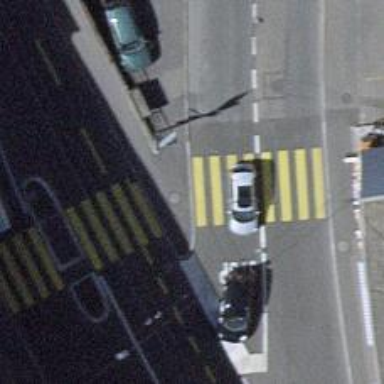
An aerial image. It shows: Kerb serving as barrier.